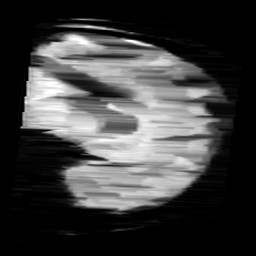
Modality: minIP
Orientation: sagittal
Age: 11
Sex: female
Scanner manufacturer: siemens
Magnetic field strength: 3 T
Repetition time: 0.027 s
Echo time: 0.02 s